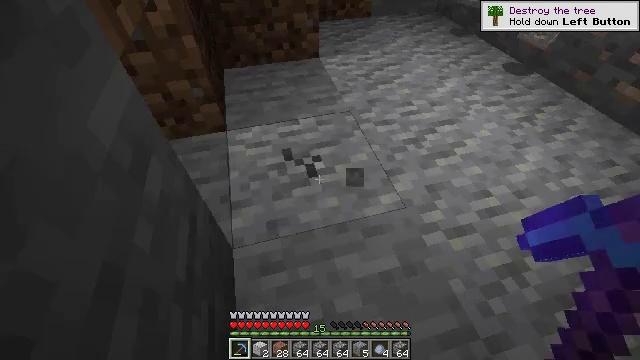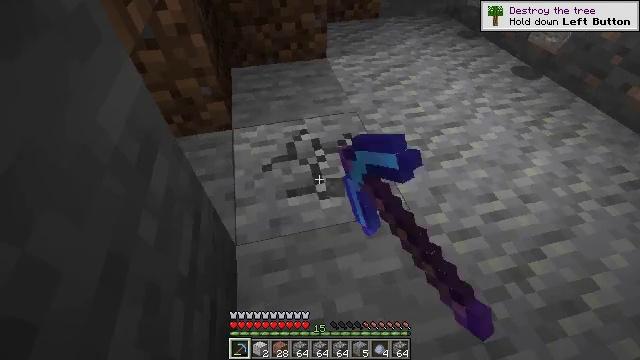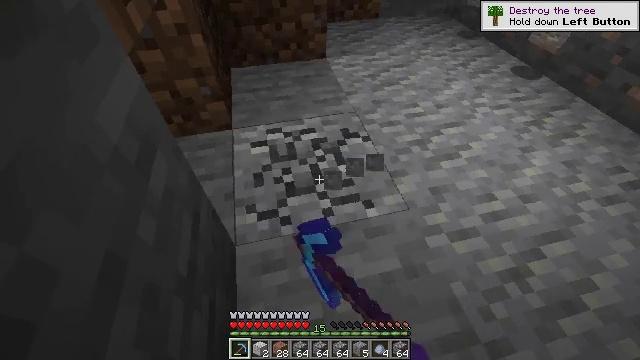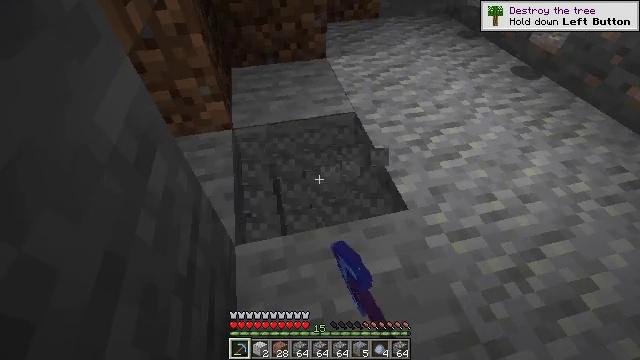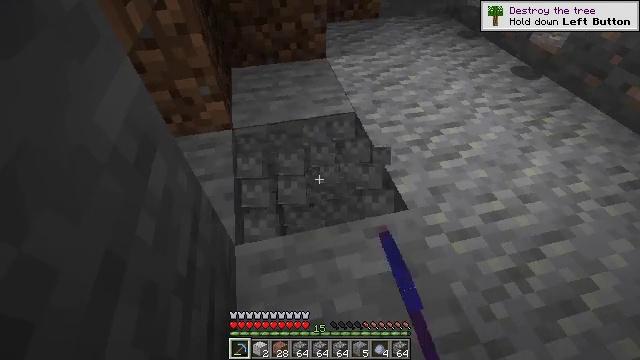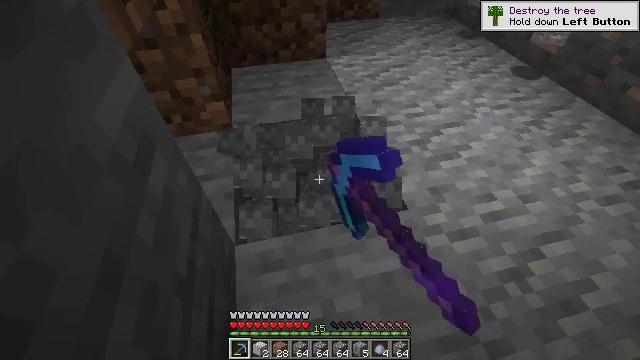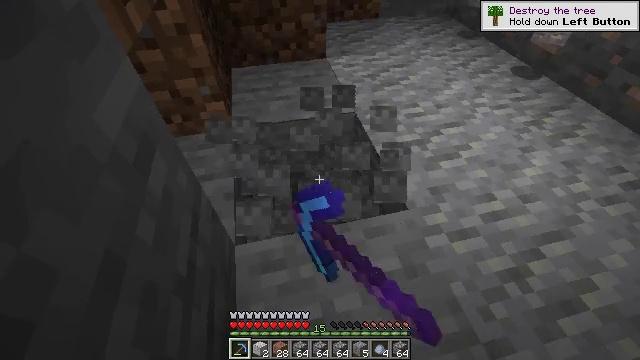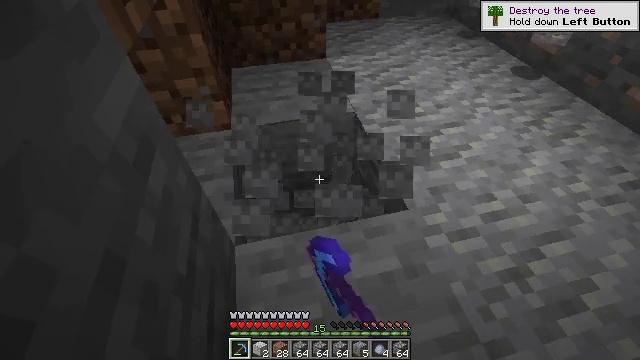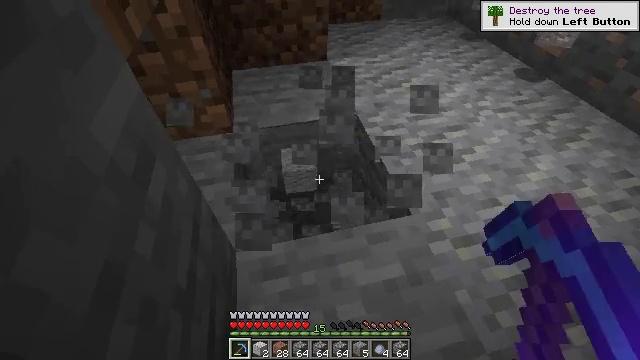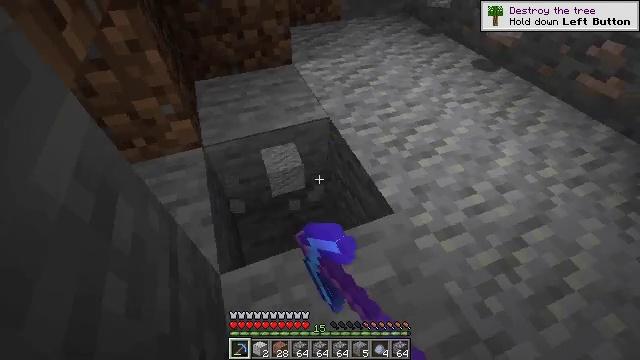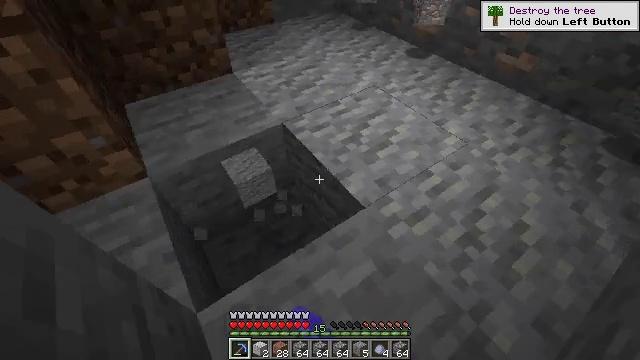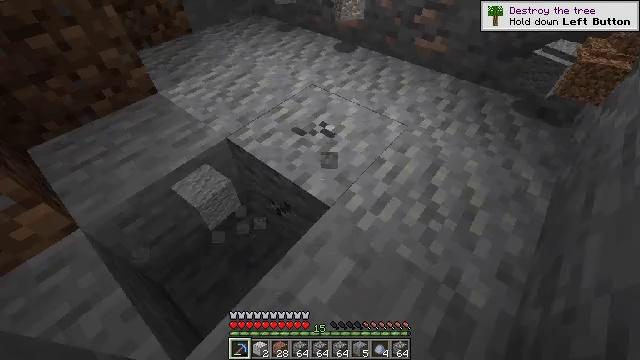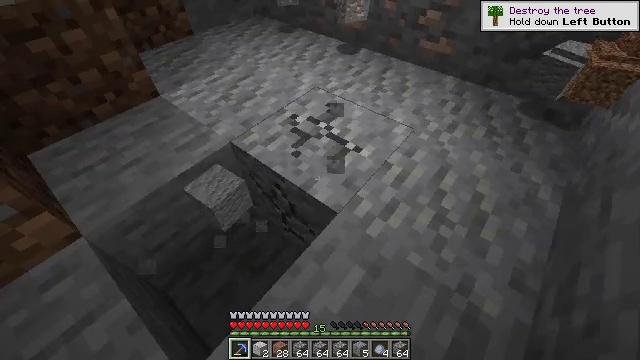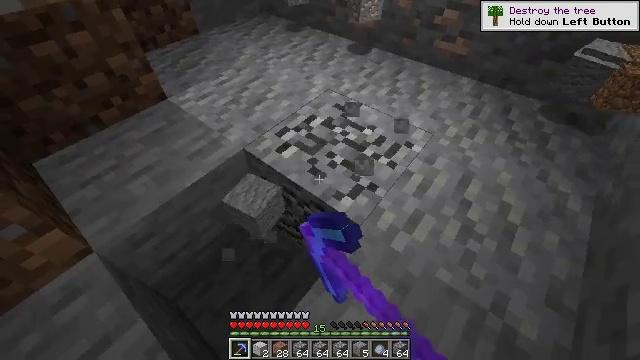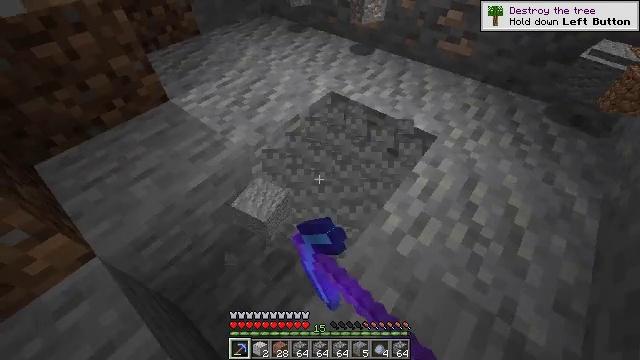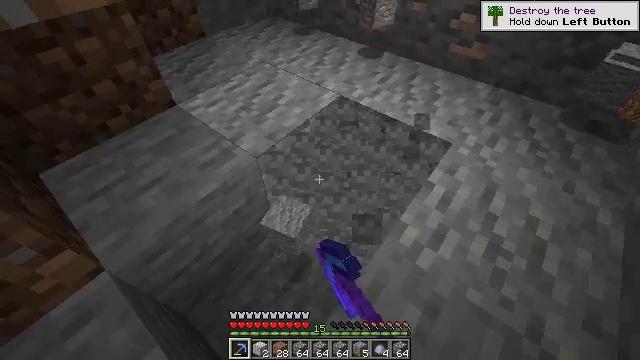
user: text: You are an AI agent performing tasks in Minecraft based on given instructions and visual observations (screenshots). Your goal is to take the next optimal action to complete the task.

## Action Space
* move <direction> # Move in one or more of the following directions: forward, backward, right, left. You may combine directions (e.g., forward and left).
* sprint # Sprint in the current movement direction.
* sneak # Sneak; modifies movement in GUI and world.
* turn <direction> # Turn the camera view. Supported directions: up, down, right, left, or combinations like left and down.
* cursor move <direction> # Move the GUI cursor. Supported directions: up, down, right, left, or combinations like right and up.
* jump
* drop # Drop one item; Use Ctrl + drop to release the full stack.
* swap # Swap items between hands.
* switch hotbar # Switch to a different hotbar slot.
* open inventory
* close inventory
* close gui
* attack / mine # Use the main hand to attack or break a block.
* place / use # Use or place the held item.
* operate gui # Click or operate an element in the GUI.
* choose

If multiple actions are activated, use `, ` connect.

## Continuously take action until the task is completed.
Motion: motion action
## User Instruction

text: Mine the andesite underground.
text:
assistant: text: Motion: sneak, turn left, attack / mine
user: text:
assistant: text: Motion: sneak, attack / mine
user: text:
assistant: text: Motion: sneak, attack / mine
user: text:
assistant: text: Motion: sneak, attack / mine
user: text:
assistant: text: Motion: sneak, attack / mine
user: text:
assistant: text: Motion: sneak, attack / mine
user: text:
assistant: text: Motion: sneak, attack / mine
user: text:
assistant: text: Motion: move forward and move left, sneak, attack / mine
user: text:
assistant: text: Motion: move forward and move left, sneak, turn right, attack / mine
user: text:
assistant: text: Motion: move forward and move left, sneak, turn right, attack / mine
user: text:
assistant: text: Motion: move forward and move left, sneak, turn right, attack / mine
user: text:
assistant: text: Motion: move forward and move left, sneak, attack / mine
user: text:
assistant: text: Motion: move forward and move left, sneak, attack / mine
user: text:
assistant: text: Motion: move forward and move left, sneak, attack / mine
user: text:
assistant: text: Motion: move forward and move left, sneak, attack / mine
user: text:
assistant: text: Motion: move forward and move left, sneak, turn right, attack / mine
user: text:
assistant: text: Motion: move forward, sneak, turn right, attack / mine
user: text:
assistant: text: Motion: sneak, turn right and down, attack / mine
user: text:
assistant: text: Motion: sneak, turn right and down, attack / mine
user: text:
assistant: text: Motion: sneak, turn right, attack / mine
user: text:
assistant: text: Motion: sneak, attack / mine
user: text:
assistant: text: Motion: sneak, attack / mine
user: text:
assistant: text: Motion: move forward and move left, sneak, attack / mine
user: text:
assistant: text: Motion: move forward and move left, sneak, attack / mine
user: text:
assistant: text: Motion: move forward and move left, sneak, attack / mine
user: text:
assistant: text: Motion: move forward and move left, sneak, attack / mine
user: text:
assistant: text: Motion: move forward, sneak, attack / mine
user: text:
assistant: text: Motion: move forward, sneak, attack / mine
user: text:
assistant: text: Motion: move forward, sneak, turn up, attack / mine
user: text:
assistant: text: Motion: move forward, sneak, turn up, attack / mine